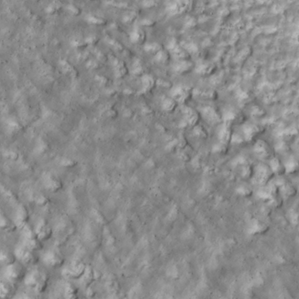
Label: non_frost